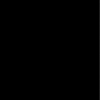
Label: dusty